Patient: sex M, age 85
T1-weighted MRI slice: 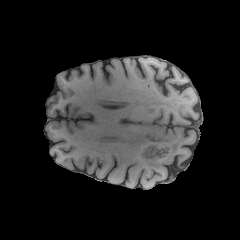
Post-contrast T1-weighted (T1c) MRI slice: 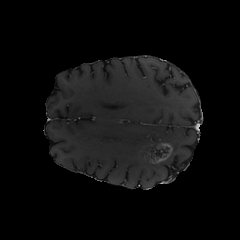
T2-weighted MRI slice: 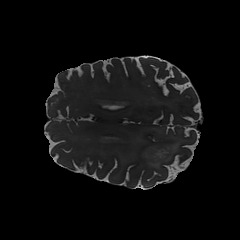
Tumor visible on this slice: yes
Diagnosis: Glioblastoma, IDH-wildtype
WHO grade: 4